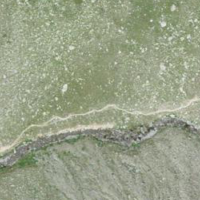
EUNIS habitat code: 26
Species observed at this site:
Primula hirsuta